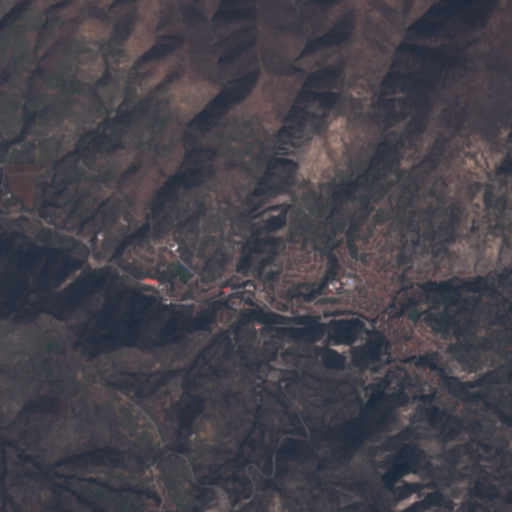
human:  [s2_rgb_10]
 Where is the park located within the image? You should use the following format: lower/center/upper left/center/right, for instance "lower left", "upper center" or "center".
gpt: The park is located in the center right of the image.
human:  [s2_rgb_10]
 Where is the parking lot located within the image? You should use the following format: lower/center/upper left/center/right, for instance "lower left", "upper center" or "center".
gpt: The parking lot is located in the center right of the image.
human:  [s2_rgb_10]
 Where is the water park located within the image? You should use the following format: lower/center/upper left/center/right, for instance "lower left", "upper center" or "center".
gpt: The water park is located in the center right of the image.
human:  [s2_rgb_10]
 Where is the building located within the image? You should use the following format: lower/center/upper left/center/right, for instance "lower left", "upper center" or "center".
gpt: There is no building in the image.